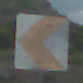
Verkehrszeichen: RichtungstafelnInKurvenKleinRechts
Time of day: MorningAfternoon
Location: Outdoor (Nature)
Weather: PartlyCloudy
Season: NotSpecified
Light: Natural